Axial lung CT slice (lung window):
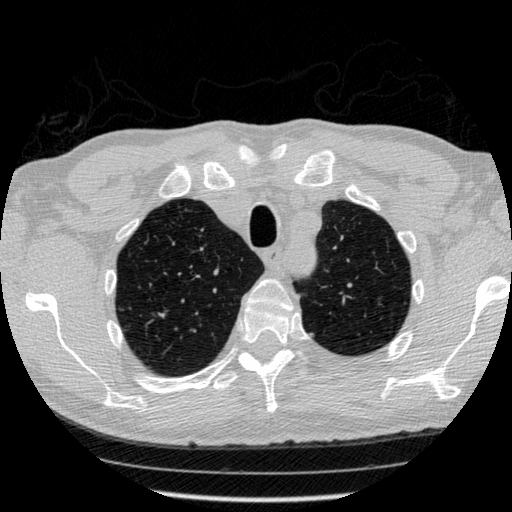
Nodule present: no